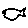
Label: fish